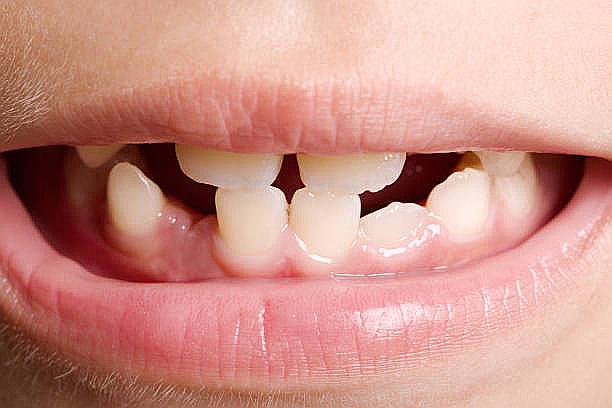
Condition: hypodontia